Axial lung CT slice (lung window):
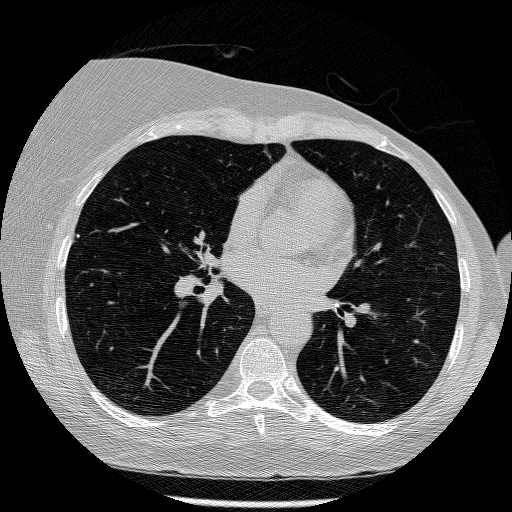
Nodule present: no